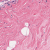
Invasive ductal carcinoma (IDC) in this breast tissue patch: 0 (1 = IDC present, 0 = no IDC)